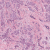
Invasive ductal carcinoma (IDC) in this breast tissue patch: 1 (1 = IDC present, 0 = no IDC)